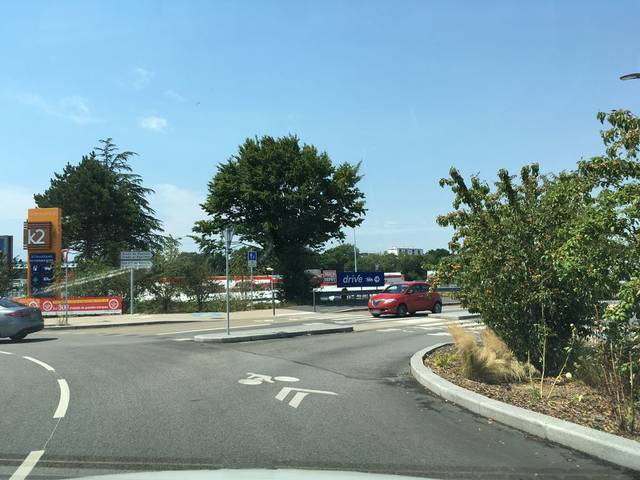
Region: France
Coordinates: 47.764, -3.395